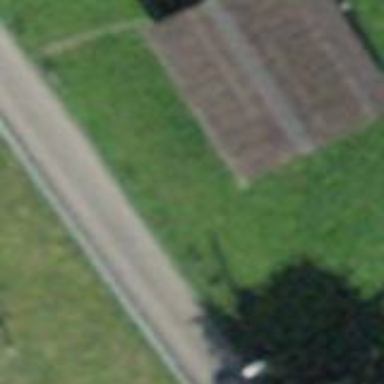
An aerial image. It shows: Barn.